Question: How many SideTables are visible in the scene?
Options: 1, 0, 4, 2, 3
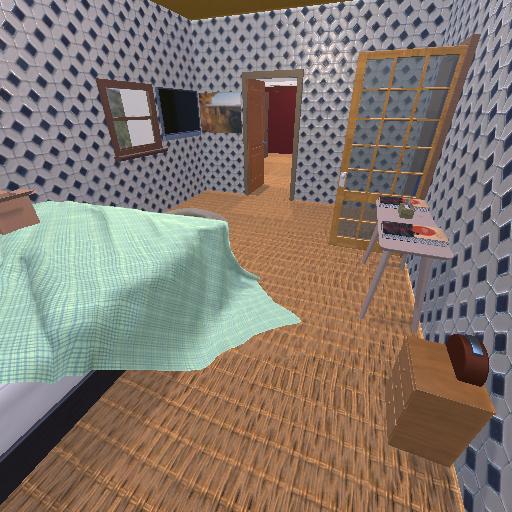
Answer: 1